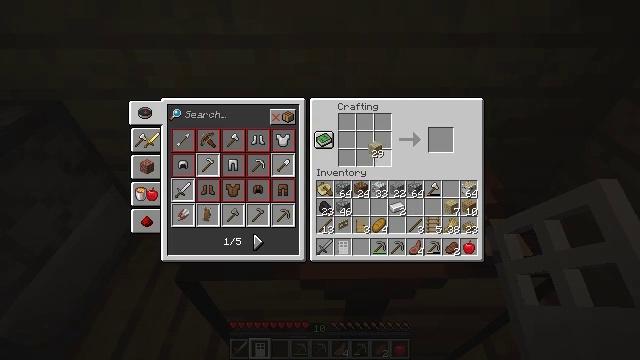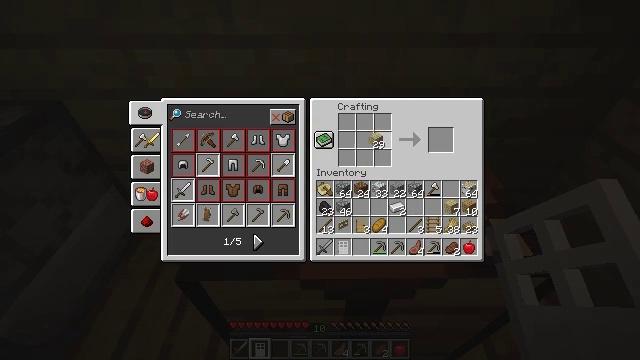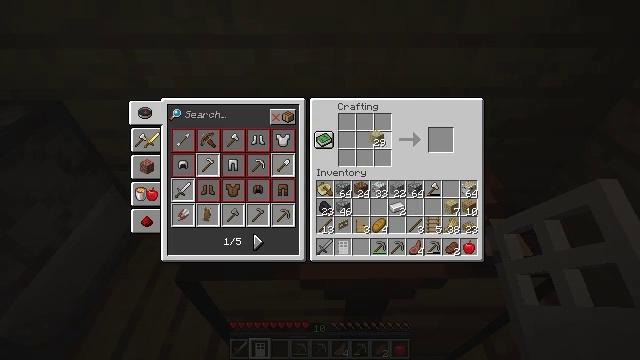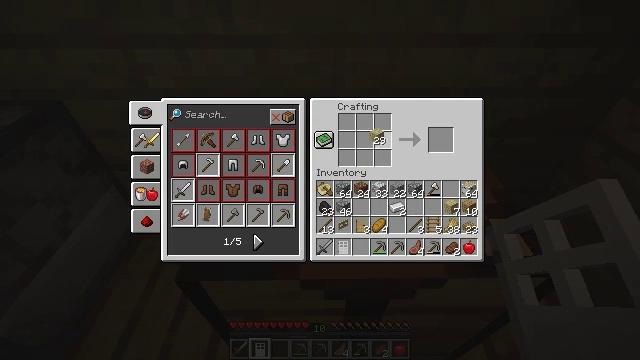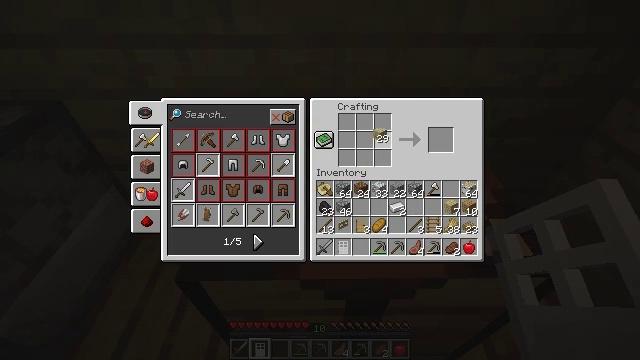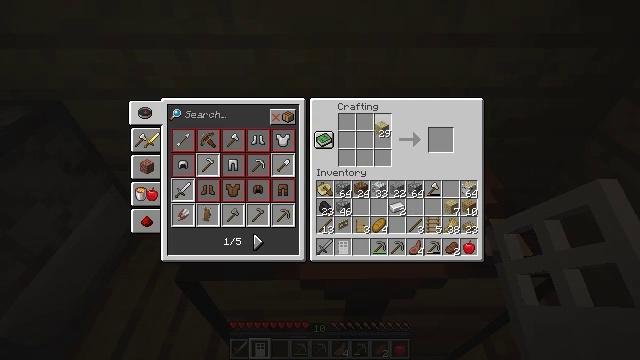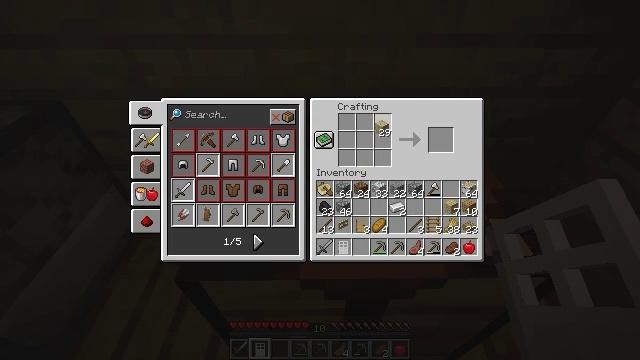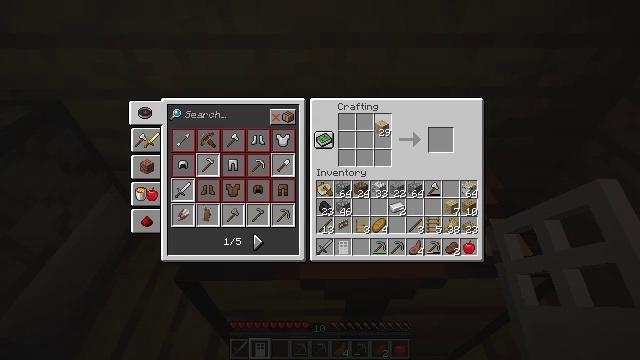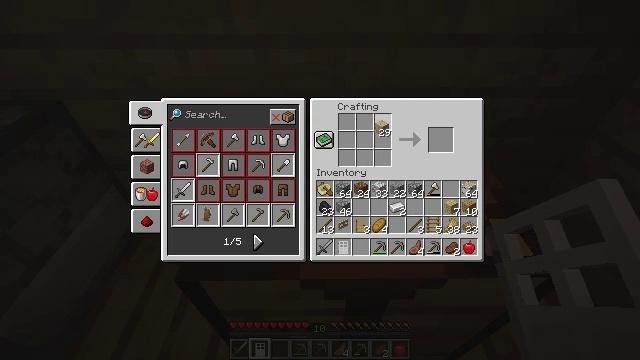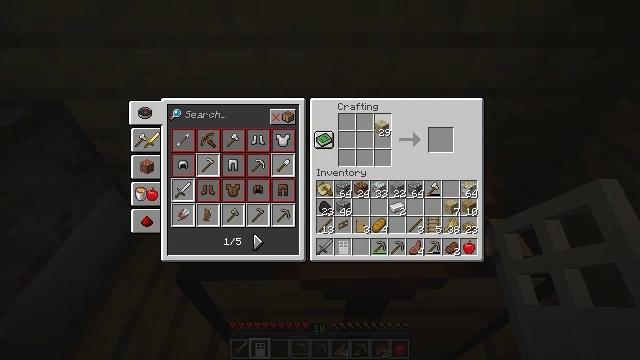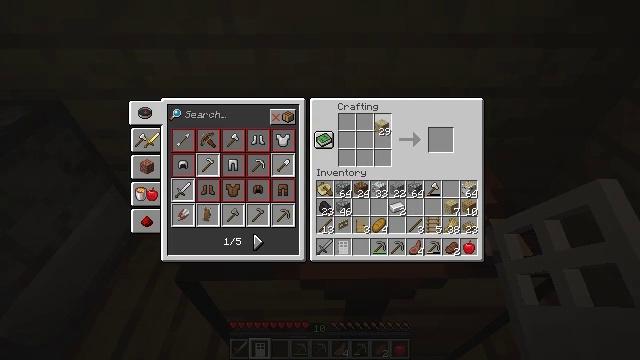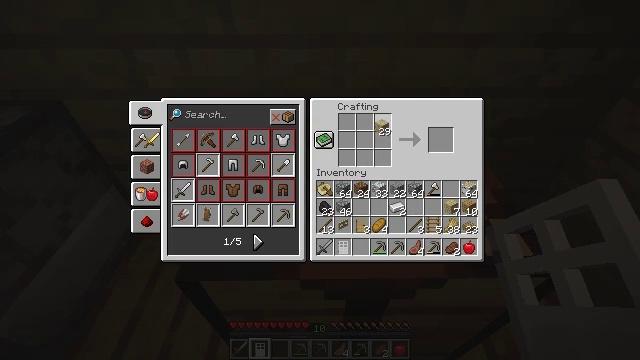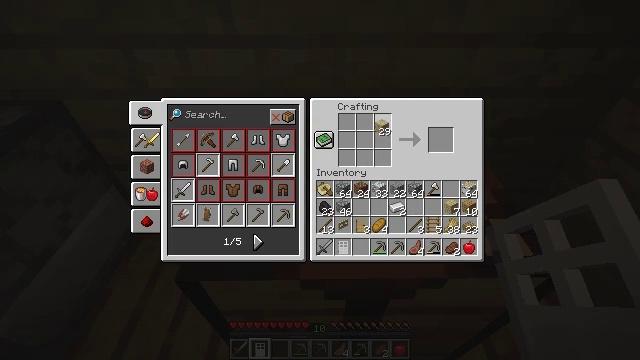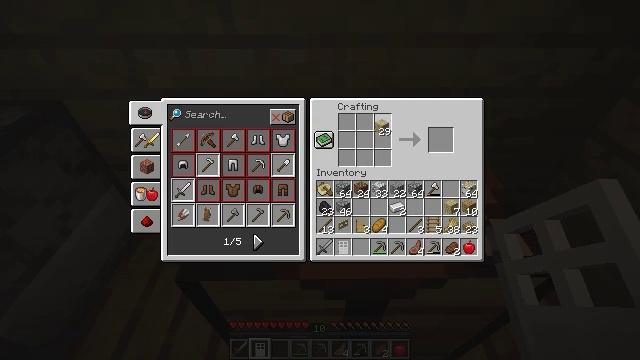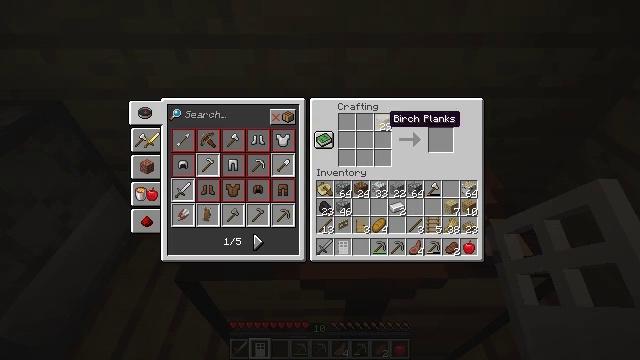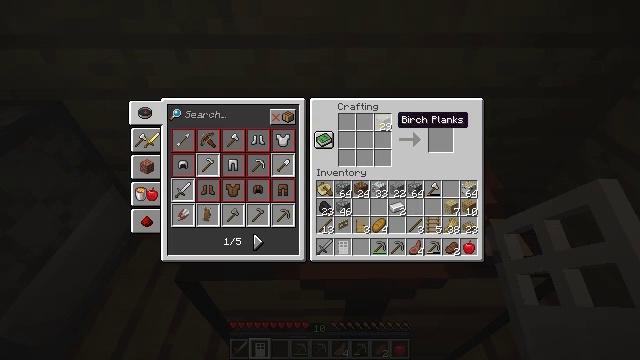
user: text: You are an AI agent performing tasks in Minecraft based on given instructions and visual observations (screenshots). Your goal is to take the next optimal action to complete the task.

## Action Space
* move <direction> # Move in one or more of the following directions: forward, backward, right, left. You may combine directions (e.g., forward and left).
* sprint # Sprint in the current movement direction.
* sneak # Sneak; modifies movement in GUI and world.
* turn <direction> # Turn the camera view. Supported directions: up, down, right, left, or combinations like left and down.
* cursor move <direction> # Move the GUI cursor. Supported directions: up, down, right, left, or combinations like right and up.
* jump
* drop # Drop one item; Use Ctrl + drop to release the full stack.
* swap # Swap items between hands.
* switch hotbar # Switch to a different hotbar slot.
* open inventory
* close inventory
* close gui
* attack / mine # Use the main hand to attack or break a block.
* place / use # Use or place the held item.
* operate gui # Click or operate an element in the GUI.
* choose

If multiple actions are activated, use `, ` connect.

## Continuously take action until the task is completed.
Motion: motion action
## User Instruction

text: Take a birch plank to craft a birch button.
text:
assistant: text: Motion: cursor move up
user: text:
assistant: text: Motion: no_op
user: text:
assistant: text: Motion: no_op
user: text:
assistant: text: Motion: no_op
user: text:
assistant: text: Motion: no_op
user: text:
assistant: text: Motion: no_op
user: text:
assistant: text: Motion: no_op
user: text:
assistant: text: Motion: no_op
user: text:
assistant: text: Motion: no_op
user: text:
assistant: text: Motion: no_op
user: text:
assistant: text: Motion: operate gui
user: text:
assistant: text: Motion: operate gui
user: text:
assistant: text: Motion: operate gui
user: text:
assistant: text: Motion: no_op
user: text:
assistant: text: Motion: cursor move right
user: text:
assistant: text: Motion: cursor move right
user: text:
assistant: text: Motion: cursor move right
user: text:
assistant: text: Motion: cursor move right
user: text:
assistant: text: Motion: no_op
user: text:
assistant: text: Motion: no_op
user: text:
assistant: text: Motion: no_op
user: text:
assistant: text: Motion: no_op
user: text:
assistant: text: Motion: no_op
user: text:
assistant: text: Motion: no_op
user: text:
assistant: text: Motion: no_op
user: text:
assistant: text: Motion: no_op
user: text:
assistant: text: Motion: no_op
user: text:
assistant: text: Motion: no_op
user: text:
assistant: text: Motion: no_op
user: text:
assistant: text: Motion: no_op